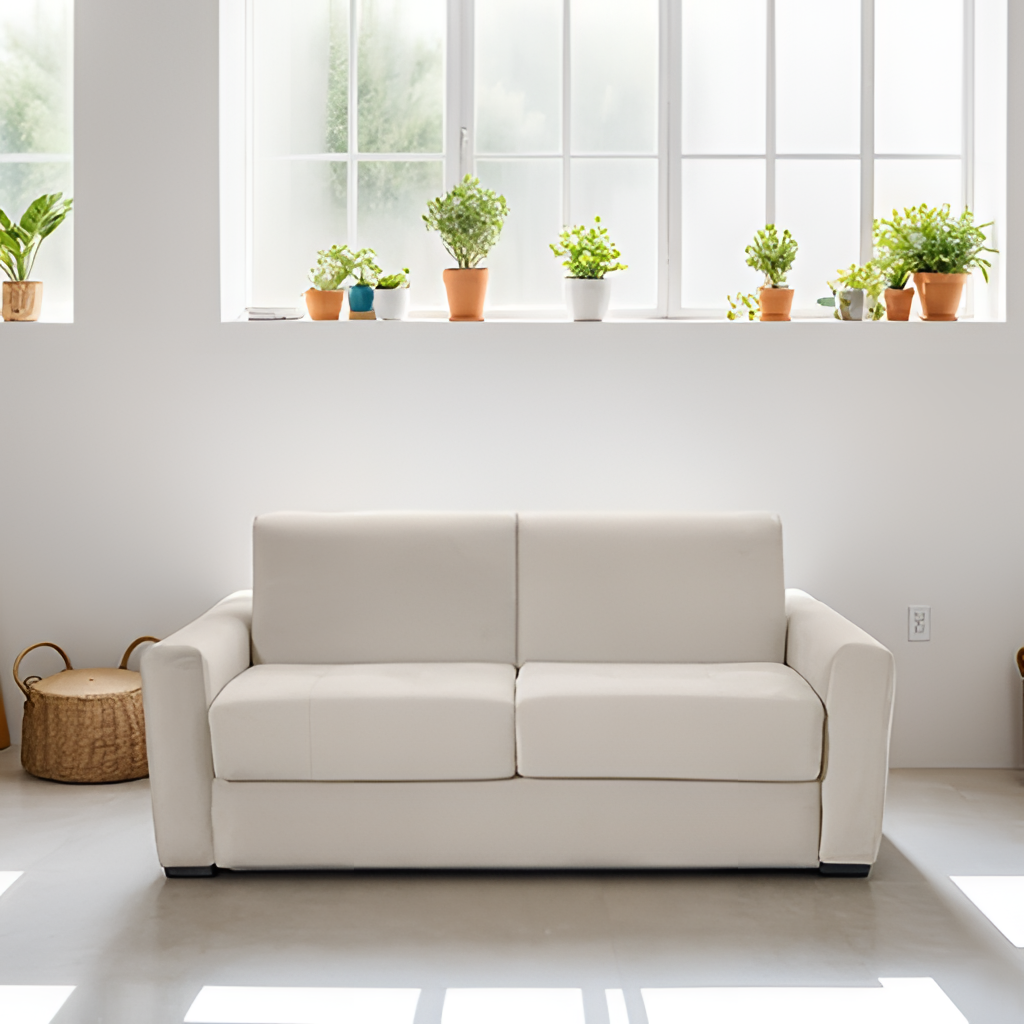
white fabric sofa, living room, concrete flooring, with smooth pattern, minimalist, white paint wallpaper, with solid pattern